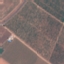
Land use / land cover: PermanentCrop